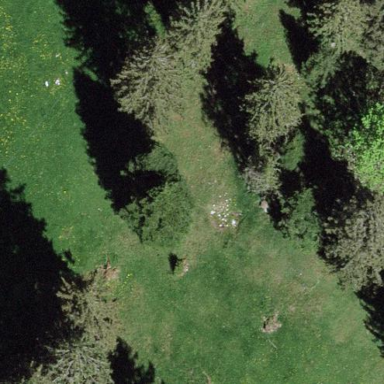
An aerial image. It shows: Evergreen forest with needle-leaved trees.